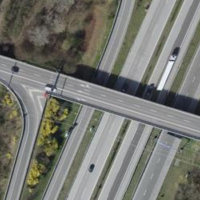
EUNIS habitat code: 57
Species observed at this site:
Corvus cornix